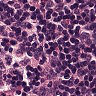
Metastatic tissue present: no